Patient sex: M
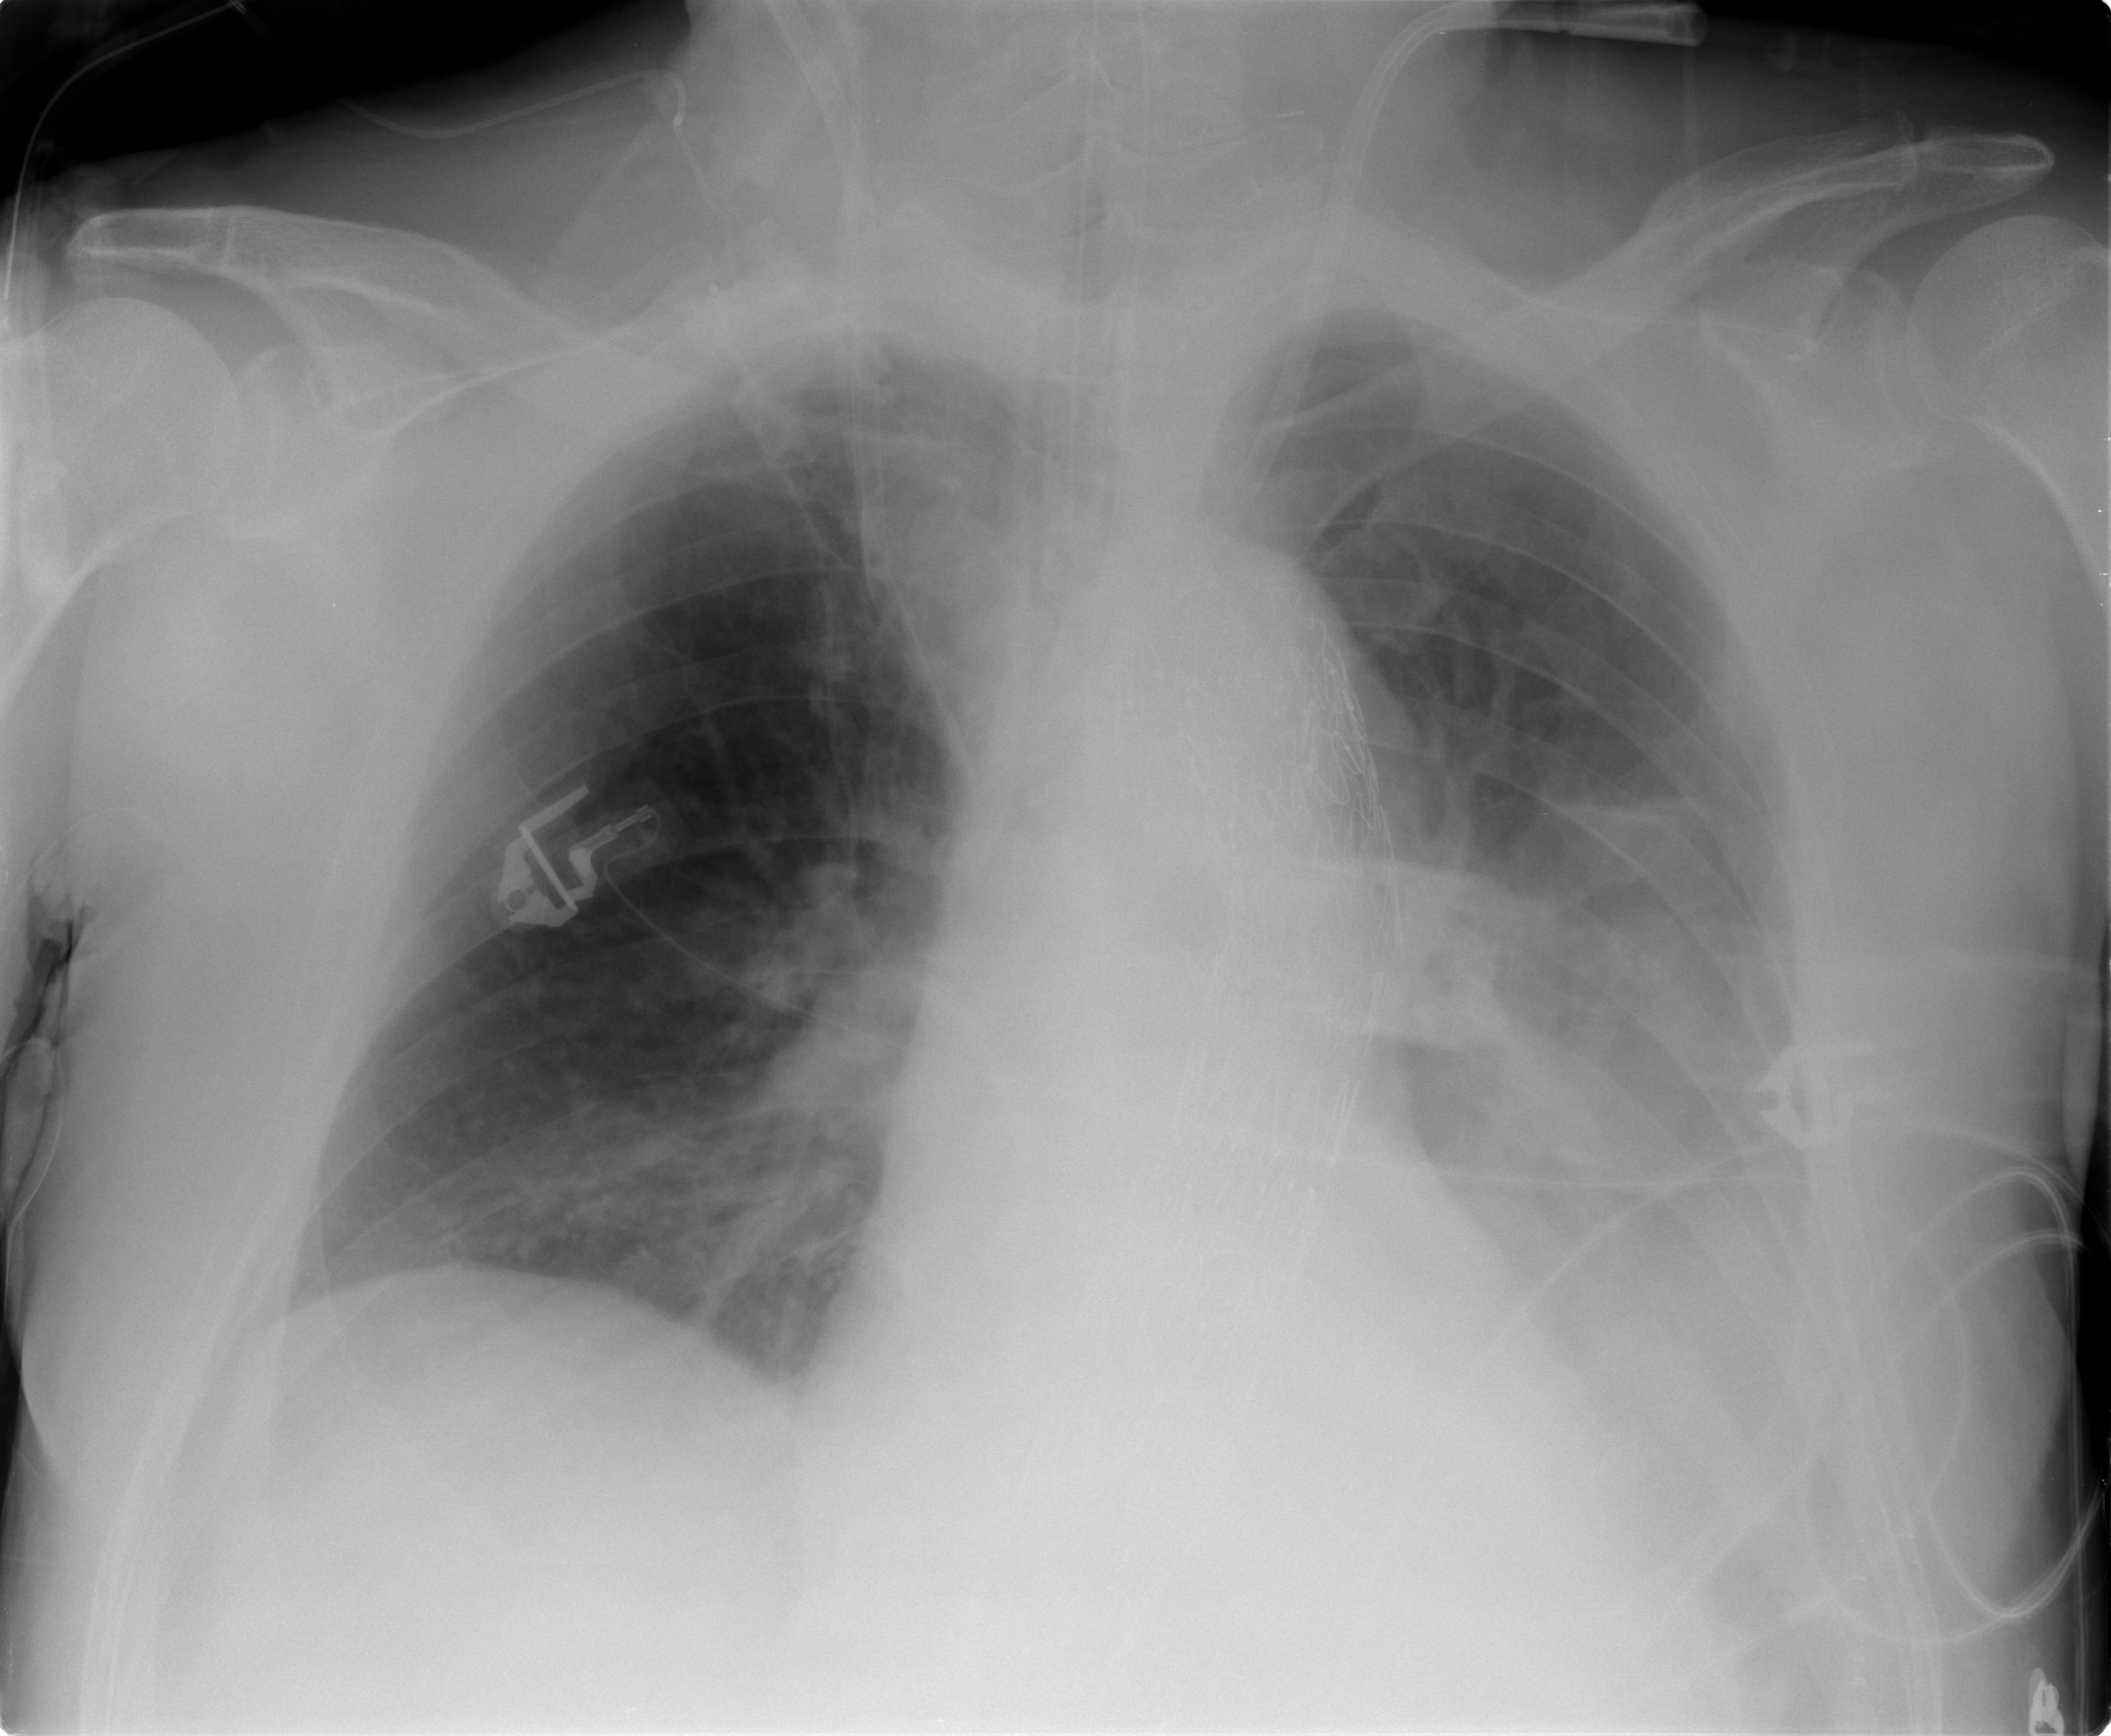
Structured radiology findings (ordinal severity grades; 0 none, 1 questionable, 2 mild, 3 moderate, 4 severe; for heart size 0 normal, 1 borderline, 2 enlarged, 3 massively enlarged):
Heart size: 0
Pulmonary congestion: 2
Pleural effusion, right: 0
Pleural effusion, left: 2
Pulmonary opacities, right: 0
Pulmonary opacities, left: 2
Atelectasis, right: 0
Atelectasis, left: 2